Question: I have set up a LESS file watcher in Webstorm 9.0.2 to take my main.less file and compile it to main.css every time I save edits.
This is how I set it up:

This is what is in my main.less file
'''
body {color:#fff}
'''
However I get the following error in console during my compilation phase:
'''
"C:/Program Files/nodejs/node.exe" main.less
E:\Ornico Work\socialdashboardAngularpp\styles\main.less:1
(function (exports, require, module, __filename, __dirname) { body {
^
SyntaxError: Unexpected token {
at Module._compile (module.js:439:25)
at Object.Module._extensions..js (module.js:474:10)
at Module.load (module.js:356:32)
at Function.Module._load (module.js:312:12)
at Function.Module.runMain (module.js:497:10)
at startup (node.js:119:16)
at node.js:906:3
Process finished with exit code 8
'''
I am new to Webstorm and have very little idea what that error means and how to fix it. Could anyone out there please help me with this if at all possible?
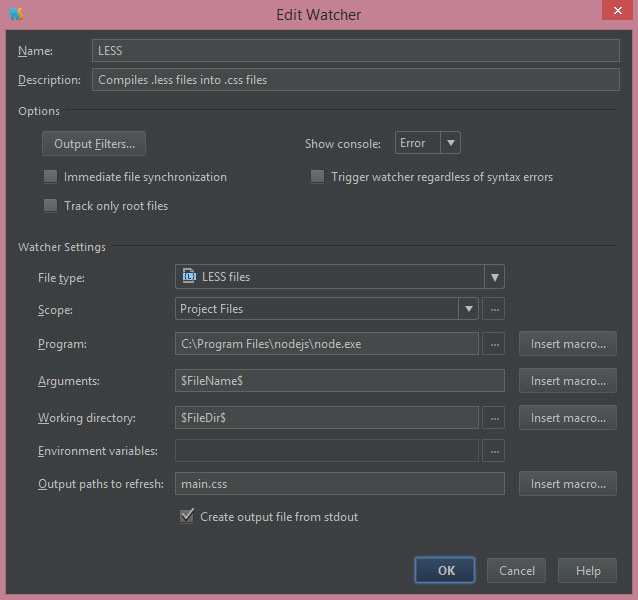
Answer: Why do you use node.js to compile your .less files? Node itself can't do this - you need installing LESS compiler ('npm install less -g') and specify a path to it as a program in your LESS file watcher.
Like:
'''
Program: C:\Users\Your.Name\AppData\Roaming\npm\lessc.cmd
Arguments: --no-color $FileName$
Workingh dir: $FileDir$
Output paths: $FileNameWithoutExtension$.css
'''
Make sure also to tick ''create output from stdout''